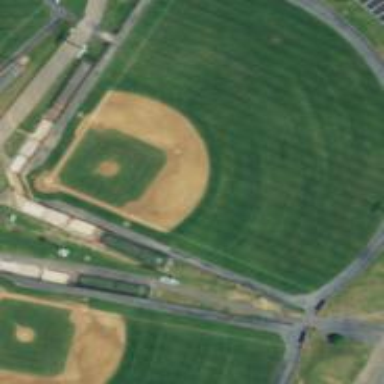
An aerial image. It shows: Baseball pitch for leisure and sports activities.